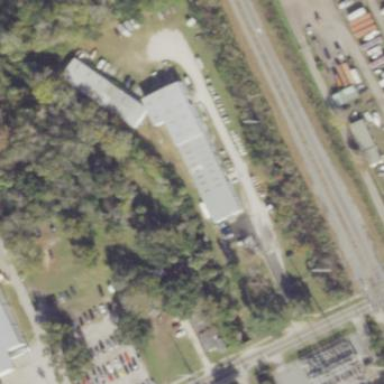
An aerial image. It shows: Commercial building.